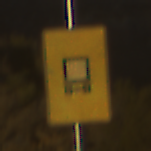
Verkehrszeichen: KennzeichnungspflichtigeFahrzeugeGefaehrlicheGueterOhnePfeilsymbol
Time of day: SunriseSunset
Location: Outdoor (Nature)
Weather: Clear
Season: NotSpecified
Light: Natural